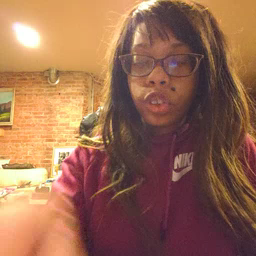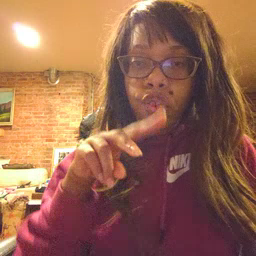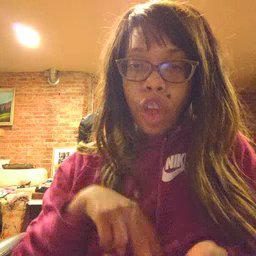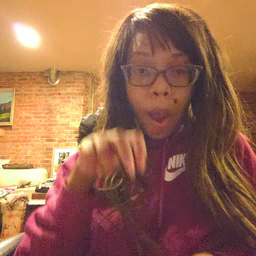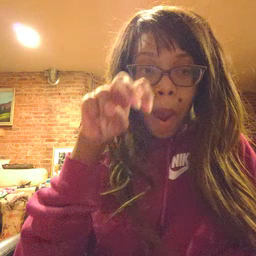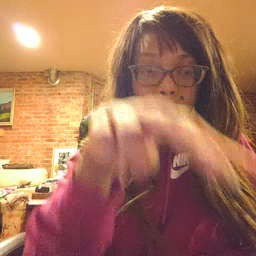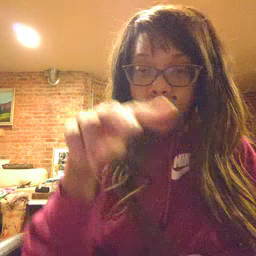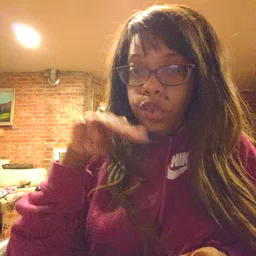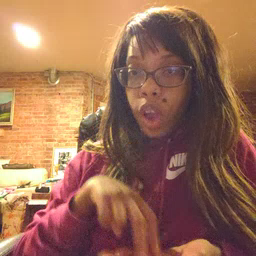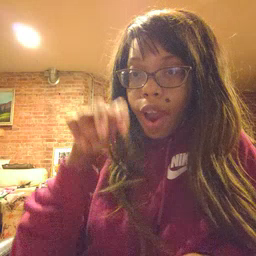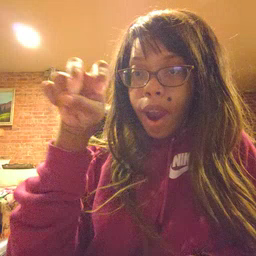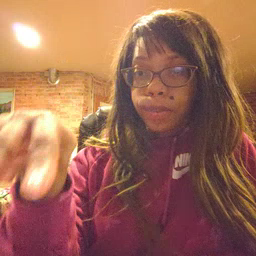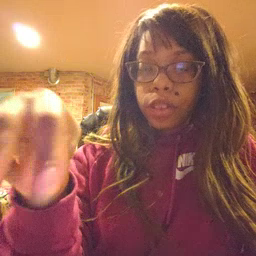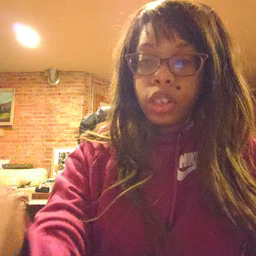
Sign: jump